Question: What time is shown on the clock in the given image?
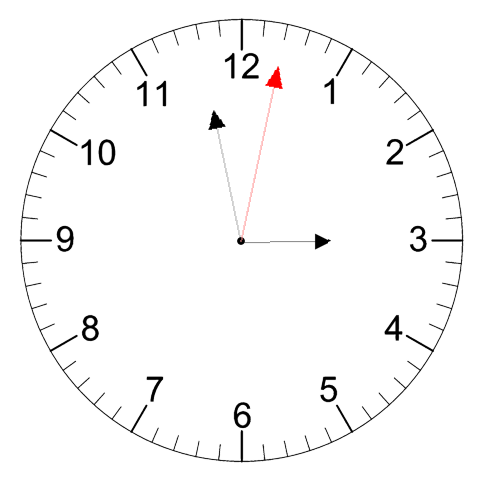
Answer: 02:58:02